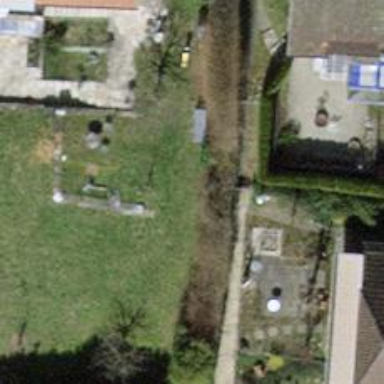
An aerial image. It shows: Hedge acting as barrier.